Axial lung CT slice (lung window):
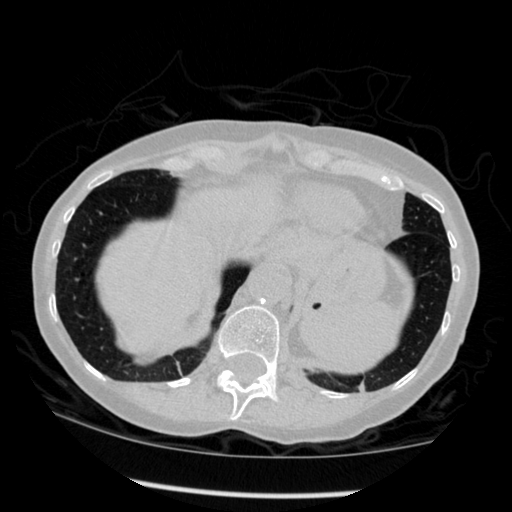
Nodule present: no